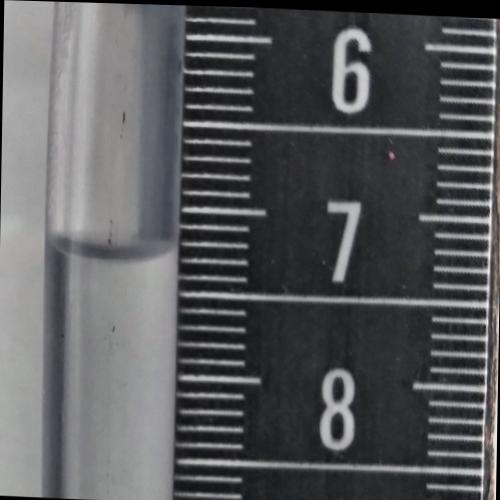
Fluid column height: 7.3 cm